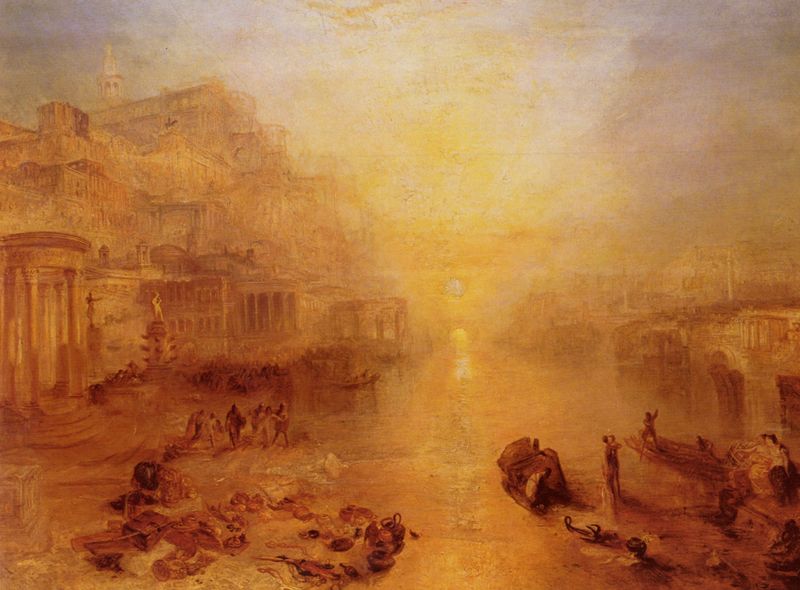
Titel: Altes Italien: Der aus Rom verbannte Ovid
Künstler: William Turner
Institution: (Privatsammlung)
Schlagwörter: berg, blau, felsen, feuer, gemälde, himmel, meer, wasser, wolken, aquarell, fluss, gelb, impressionismus, landschaft, menschen, ocker, see, stadt, ufer, braun, grau, hell, licht, orange, pastell, säulen, gebäude, rot, schloss, beige, menge, architektur, öl, dämmerung, horizont, häuser, hügel, morgen, sonnenaufgang, spiegelung, brücke, gewässer, kirche, sonne, gold, klassizismus, anhöhe, boot, boote, kahn, turm, statue, italien, naturalismus, ort, vedute, venedig, fischer, laufen, hang, abendsonne, dunst, lila, nebel, sonnenuntergang, hafen, flut, krieg, treppe, treppen, turner, untergang, impressionistisch, stimmung, stufen, leuchten, unscharf, flucht, stadtansicht, sonnenstrahl, antike, helligkeit, burg, türme, diesig, neblig, strahlen, ruinen, gefässe, rom, verschwommen, krüge, statuen, antik, vision, sonnenstrahlen, griechenland, sfumato, tempel, leuchtend, rundtempel, anker, golden, london, klassik, phantasie, rötel, leonardo, rotunde, tempietto, vorhalle, bott, statur, strandgut, stuffen, dunstig, wsser, william turner, themse, federbal, monopterus, sonnenuntergangt, strahle, waaren, er, 19. jahrhundert, fumato